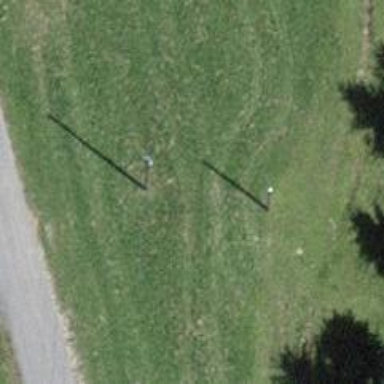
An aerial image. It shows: Utility pole in the area.